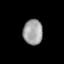
Tissue: lung
Cell type: Epithelial cells
Senescence score: 0.2242
Nuclear area (px): 481
Mean DAPI intensity: 159.696